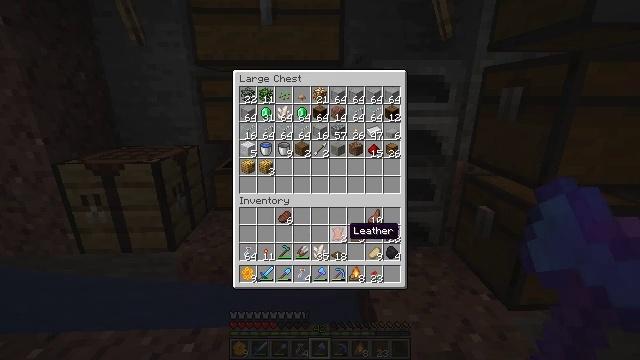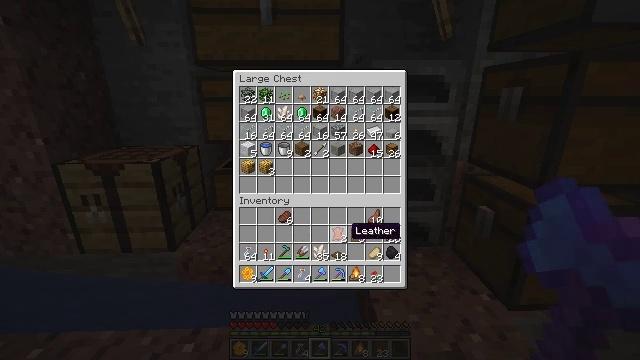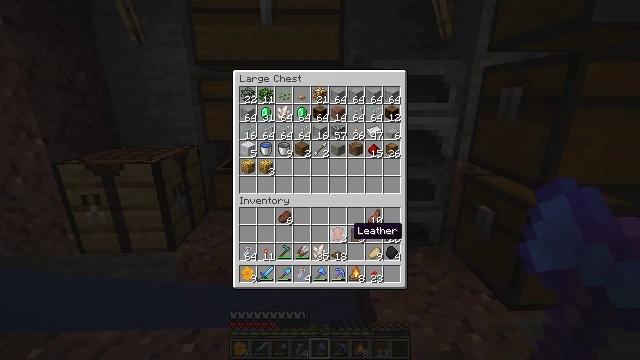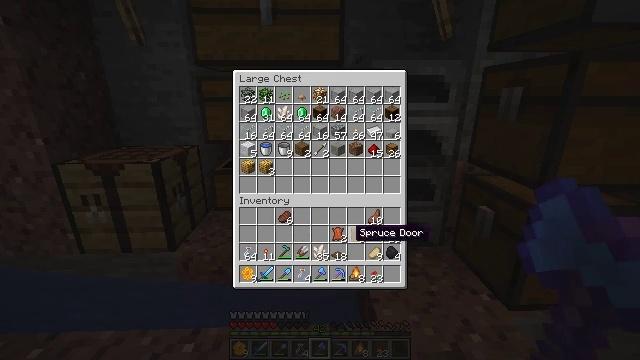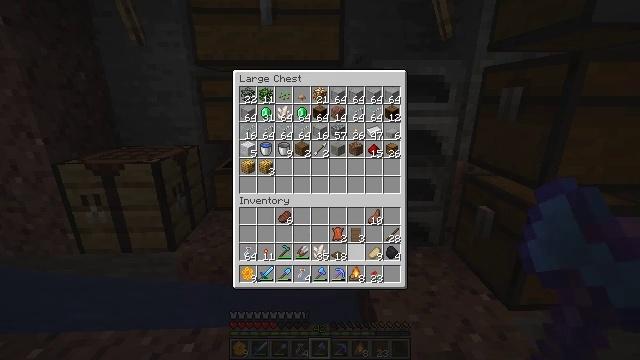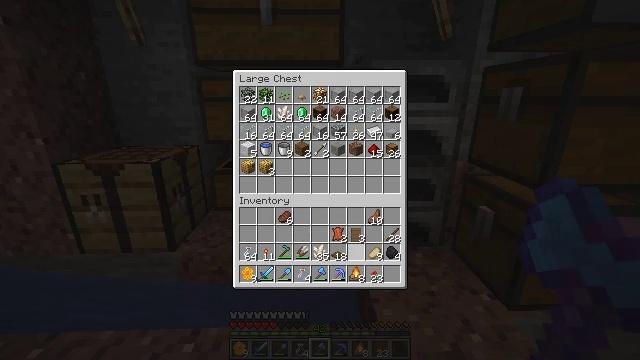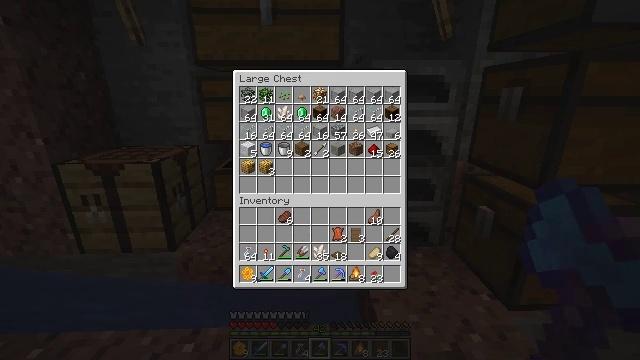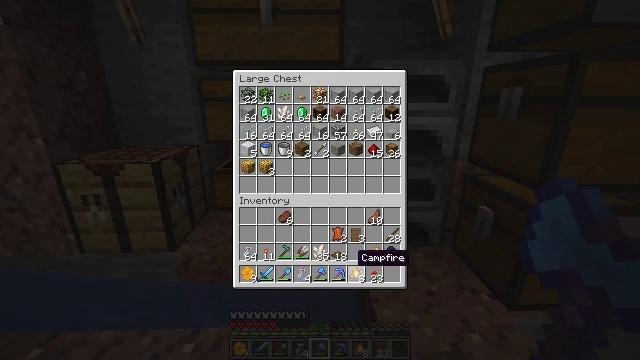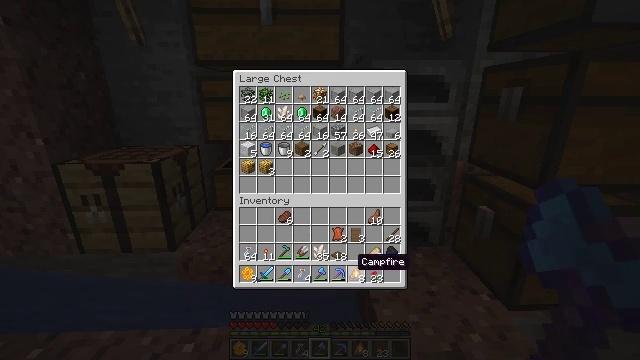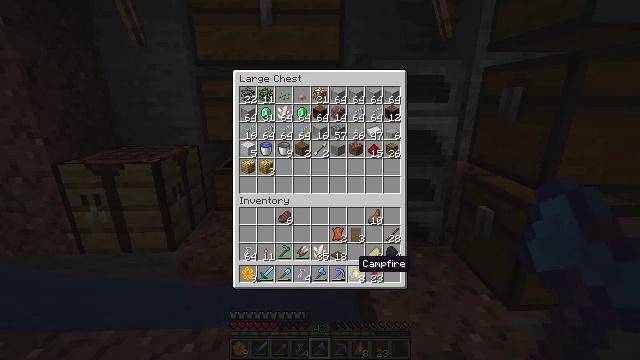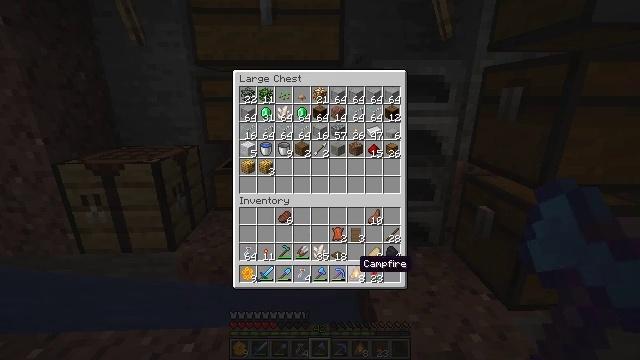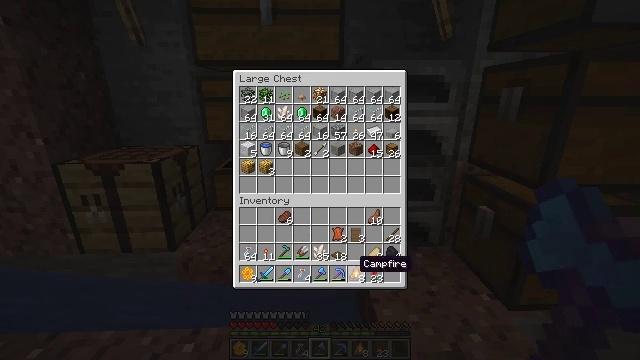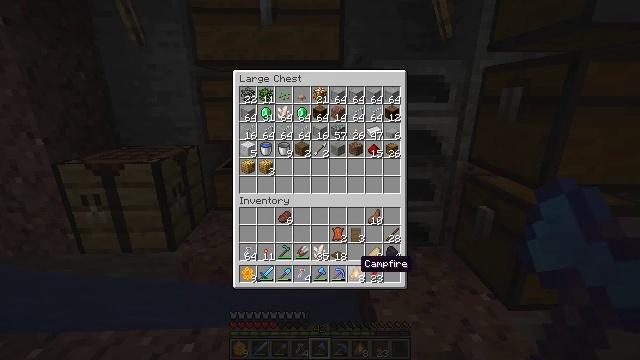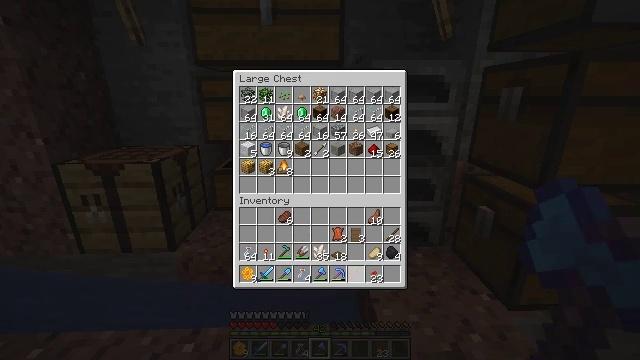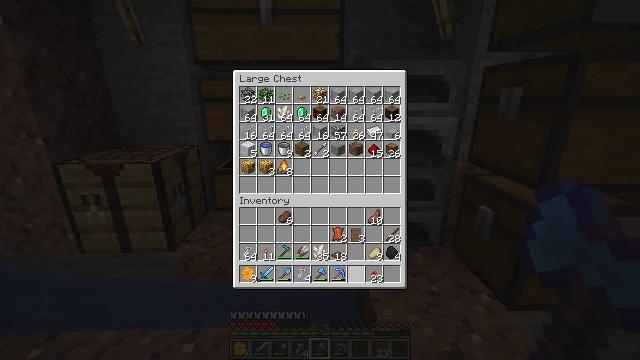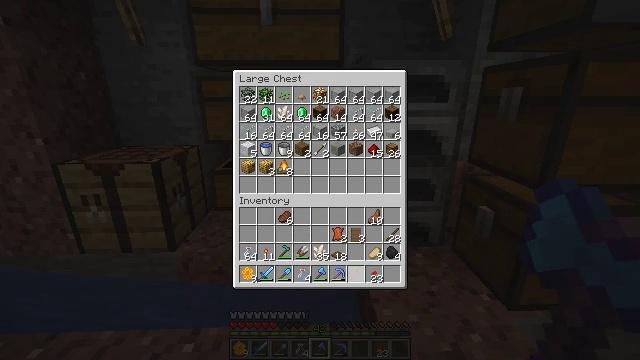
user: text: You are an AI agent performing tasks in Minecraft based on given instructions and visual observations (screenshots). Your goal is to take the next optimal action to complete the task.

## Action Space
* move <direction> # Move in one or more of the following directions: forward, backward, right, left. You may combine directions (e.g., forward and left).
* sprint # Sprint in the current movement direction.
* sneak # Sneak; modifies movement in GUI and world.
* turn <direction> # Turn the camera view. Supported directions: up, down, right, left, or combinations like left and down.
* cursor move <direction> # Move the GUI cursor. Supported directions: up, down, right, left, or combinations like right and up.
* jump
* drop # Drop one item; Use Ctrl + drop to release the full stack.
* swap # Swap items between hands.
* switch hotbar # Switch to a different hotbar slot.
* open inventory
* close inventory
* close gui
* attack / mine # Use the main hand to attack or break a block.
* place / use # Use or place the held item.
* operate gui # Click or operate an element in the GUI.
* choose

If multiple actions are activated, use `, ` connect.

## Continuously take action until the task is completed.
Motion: motion action
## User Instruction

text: Use the crafting table to craft a glass bottle.
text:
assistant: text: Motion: sneak
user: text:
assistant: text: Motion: sneak
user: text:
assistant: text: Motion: sneak
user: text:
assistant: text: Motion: sneak
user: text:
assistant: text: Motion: sneak, cursor move down
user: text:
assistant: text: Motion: sneak, cursor move down
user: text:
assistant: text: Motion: sneak
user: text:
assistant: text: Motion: sneak
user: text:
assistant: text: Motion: sneak
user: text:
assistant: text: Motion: sneak
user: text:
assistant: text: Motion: sneak
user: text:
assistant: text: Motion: sneak
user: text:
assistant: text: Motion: sneak, operate gui
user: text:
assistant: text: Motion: sneak, operate gui
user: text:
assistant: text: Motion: sneak, operate gui
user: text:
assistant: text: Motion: sneak
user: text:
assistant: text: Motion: sneak, cursor move left
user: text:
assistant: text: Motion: sneak, cursor move left
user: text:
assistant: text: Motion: sneak, cursor move left
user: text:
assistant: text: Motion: sneak, cursor move left
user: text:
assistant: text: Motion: sneak, cursor move left
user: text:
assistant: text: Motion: sneak, cursor move left
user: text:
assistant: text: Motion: sneak
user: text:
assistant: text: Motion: sneak
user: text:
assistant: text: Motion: sneak
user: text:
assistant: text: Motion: sneak
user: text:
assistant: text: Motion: sneak
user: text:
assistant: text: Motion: sneak
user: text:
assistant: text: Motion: sneak
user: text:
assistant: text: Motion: sneak